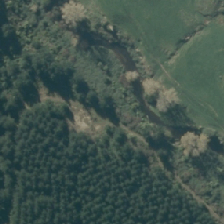
Land cover: grose_broom